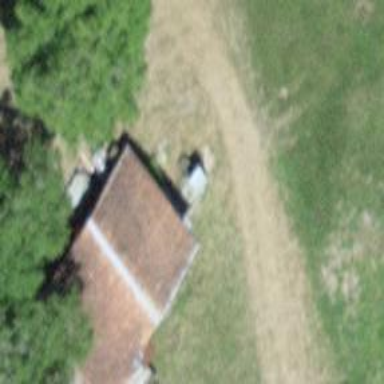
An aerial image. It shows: Rural barn.